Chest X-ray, PA view. Patient: 30 years old, sex M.
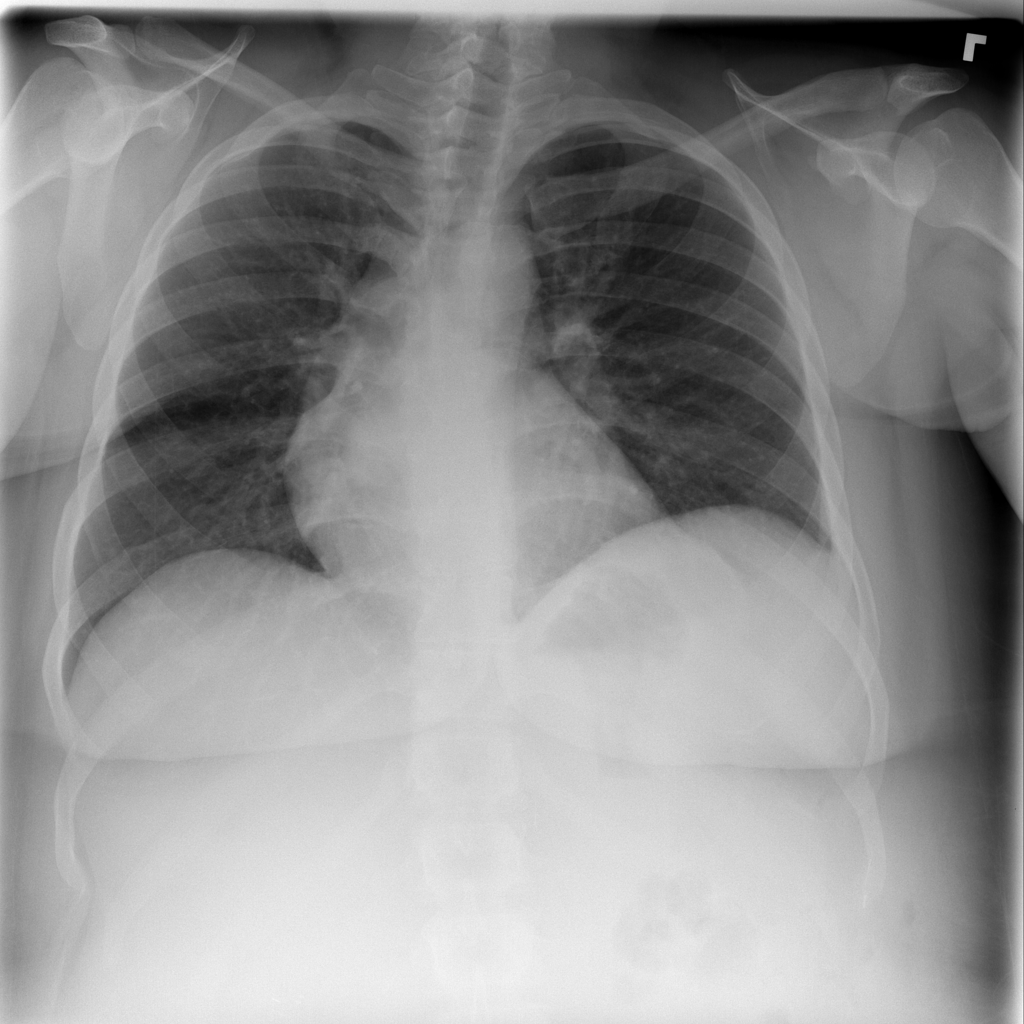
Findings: Atelectasis